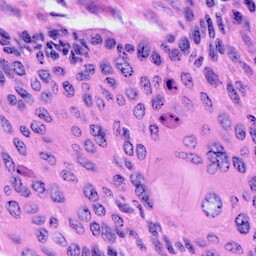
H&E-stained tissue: Cervix